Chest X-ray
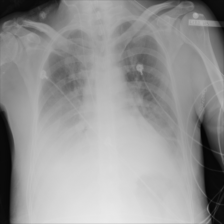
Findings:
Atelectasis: negative
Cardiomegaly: negative
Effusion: negative
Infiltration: negative
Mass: negative
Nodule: negative
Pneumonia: negative
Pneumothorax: negative
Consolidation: negative
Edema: negative
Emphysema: negative
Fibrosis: negative
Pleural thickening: negative
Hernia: negative